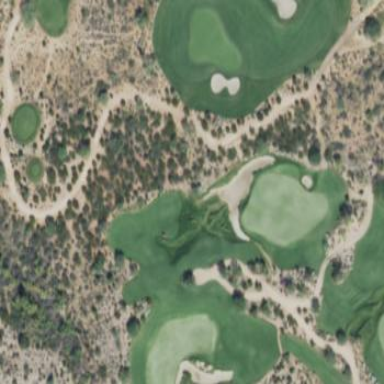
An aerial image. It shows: Scenic golf fairway.